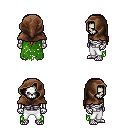
a pixel art fantasy rpg character, male body template, skeleton, green tattered cape, white pants, dark blonde ponytail hairstyle, cloth hood, four views (front, back, left, right), 2x2 character sprite sheet, small pixel art, hard edges, no anti-aliasing